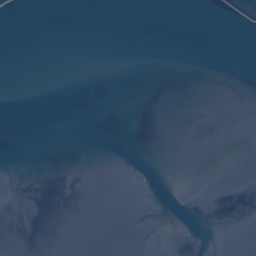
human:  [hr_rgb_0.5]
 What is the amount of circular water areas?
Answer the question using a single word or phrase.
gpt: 0

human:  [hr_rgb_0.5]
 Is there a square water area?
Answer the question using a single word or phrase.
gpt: no

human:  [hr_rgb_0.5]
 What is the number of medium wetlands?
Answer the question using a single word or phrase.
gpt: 0

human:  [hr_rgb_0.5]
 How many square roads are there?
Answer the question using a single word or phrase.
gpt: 0

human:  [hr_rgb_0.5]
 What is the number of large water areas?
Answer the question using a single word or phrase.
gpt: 3

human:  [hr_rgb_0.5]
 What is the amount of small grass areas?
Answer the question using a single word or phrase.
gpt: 0

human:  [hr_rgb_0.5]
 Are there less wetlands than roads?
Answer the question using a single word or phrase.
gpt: no

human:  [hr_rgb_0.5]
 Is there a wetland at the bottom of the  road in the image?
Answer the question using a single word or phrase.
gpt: yes

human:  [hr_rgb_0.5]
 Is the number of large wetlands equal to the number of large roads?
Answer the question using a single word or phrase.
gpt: no

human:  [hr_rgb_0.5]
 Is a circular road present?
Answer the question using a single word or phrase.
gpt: no

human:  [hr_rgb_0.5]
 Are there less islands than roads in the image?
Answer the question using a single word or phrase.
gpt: no

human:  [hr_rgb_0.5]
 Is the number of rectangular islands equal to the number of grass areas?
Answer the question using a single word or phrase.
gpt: no

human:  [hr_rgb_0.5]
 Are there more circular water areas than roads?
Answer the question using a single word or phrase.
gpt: no

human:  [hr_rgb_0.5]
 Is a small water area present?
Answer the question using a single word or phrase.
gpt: no

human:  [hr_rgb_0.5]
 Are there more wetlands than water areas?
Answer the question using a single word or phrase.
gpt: no

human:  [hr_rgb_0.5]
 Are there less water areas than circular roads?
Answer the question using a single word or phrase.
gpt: no

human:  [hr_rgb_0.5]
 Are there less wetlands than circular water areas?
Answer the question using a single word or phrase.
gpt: no

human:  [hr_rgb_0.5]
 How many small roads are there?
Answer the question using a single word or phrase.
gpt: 1

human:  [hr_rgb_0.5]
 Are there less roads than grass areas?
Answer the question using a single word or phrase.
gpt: yes

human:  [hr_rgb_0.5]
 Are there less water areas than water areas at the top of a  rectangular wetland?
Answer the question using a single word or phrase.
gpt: no

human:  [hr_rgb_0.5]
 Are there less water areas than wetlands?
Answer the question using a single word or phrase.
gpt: no

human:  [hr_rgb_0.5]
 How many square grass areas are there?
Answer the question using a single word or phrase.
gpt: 0

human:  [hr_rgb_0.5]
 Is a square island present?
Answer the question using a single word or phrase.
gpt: no

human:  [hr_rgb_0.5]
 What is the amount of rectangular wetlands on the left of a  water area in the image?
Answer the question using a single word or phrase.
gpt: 0

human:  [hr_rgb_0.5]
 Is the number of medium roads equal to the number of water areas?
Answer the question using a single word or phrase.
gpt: no

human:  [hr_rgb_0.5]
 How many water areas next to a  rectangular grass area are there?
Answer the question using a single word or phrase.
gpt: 0

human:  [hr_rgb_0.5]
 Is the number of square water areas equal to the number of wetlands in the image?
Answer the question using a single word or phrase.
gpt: no

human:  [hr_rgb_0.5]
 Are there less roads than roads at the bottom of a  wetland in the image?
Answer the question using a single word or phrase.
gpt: no

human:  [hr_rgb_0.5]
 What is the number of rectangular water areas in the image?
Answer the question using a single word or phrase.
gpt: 0

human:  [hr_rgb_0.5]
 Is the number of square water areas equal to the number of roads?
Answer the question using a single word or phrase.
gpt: no

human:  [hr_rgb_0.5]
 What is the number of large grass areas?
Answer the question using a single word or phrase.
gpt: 2

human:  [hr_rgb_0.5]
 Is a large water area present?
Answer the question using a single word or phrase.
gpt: yes

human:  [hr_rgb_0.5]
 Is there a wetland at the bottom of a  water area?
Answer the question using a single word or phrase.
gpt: no

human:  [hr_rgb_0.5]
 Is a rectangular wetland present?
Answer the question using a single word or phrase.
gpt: no

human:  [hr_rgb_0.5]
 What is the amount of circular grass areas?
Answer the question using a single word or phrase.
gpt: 0

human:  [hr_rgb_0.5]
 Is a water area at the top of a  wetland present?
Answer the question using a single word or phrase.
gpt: yes